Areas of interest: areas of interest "Transportation stations"
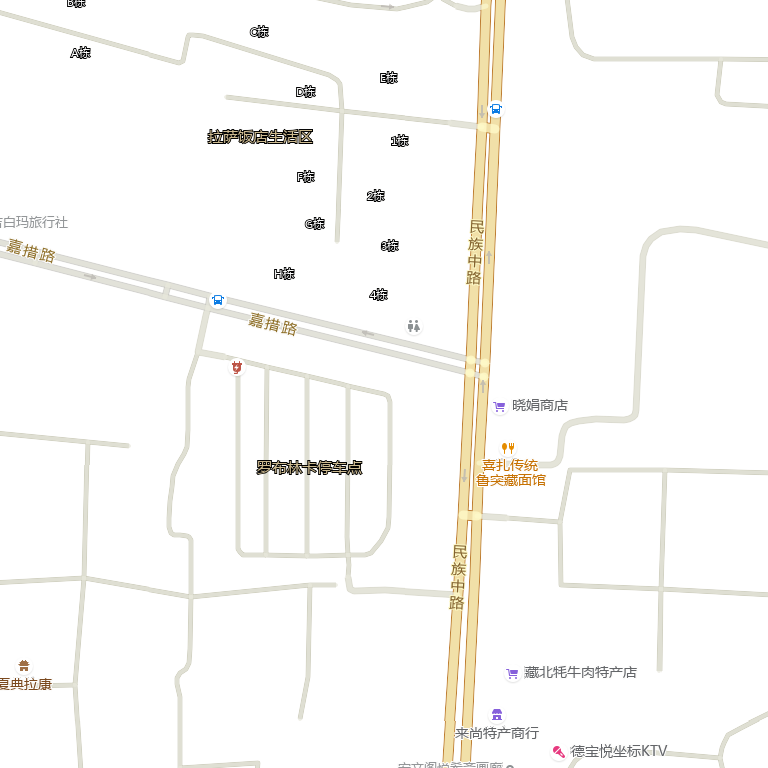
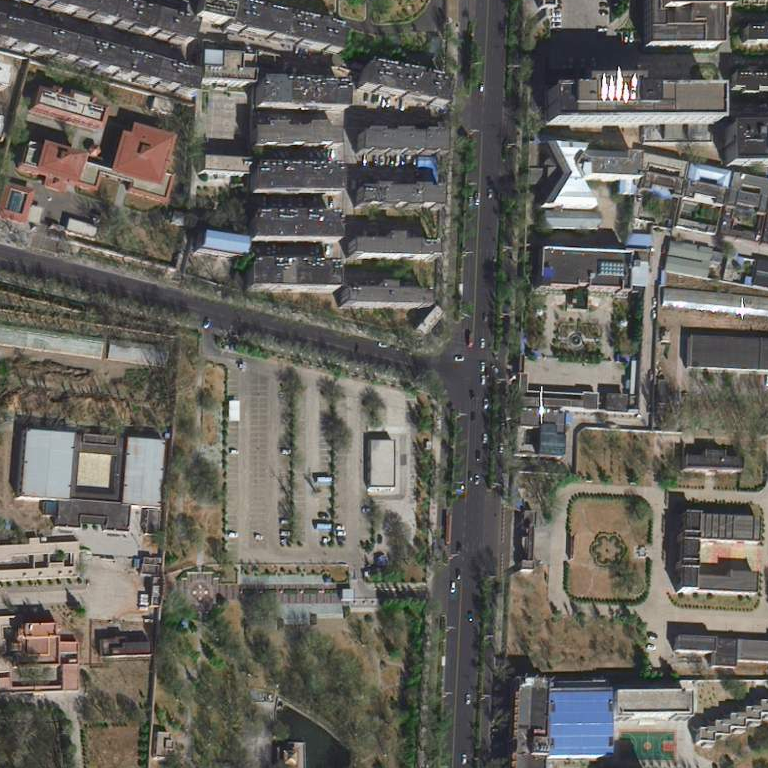